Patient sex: M
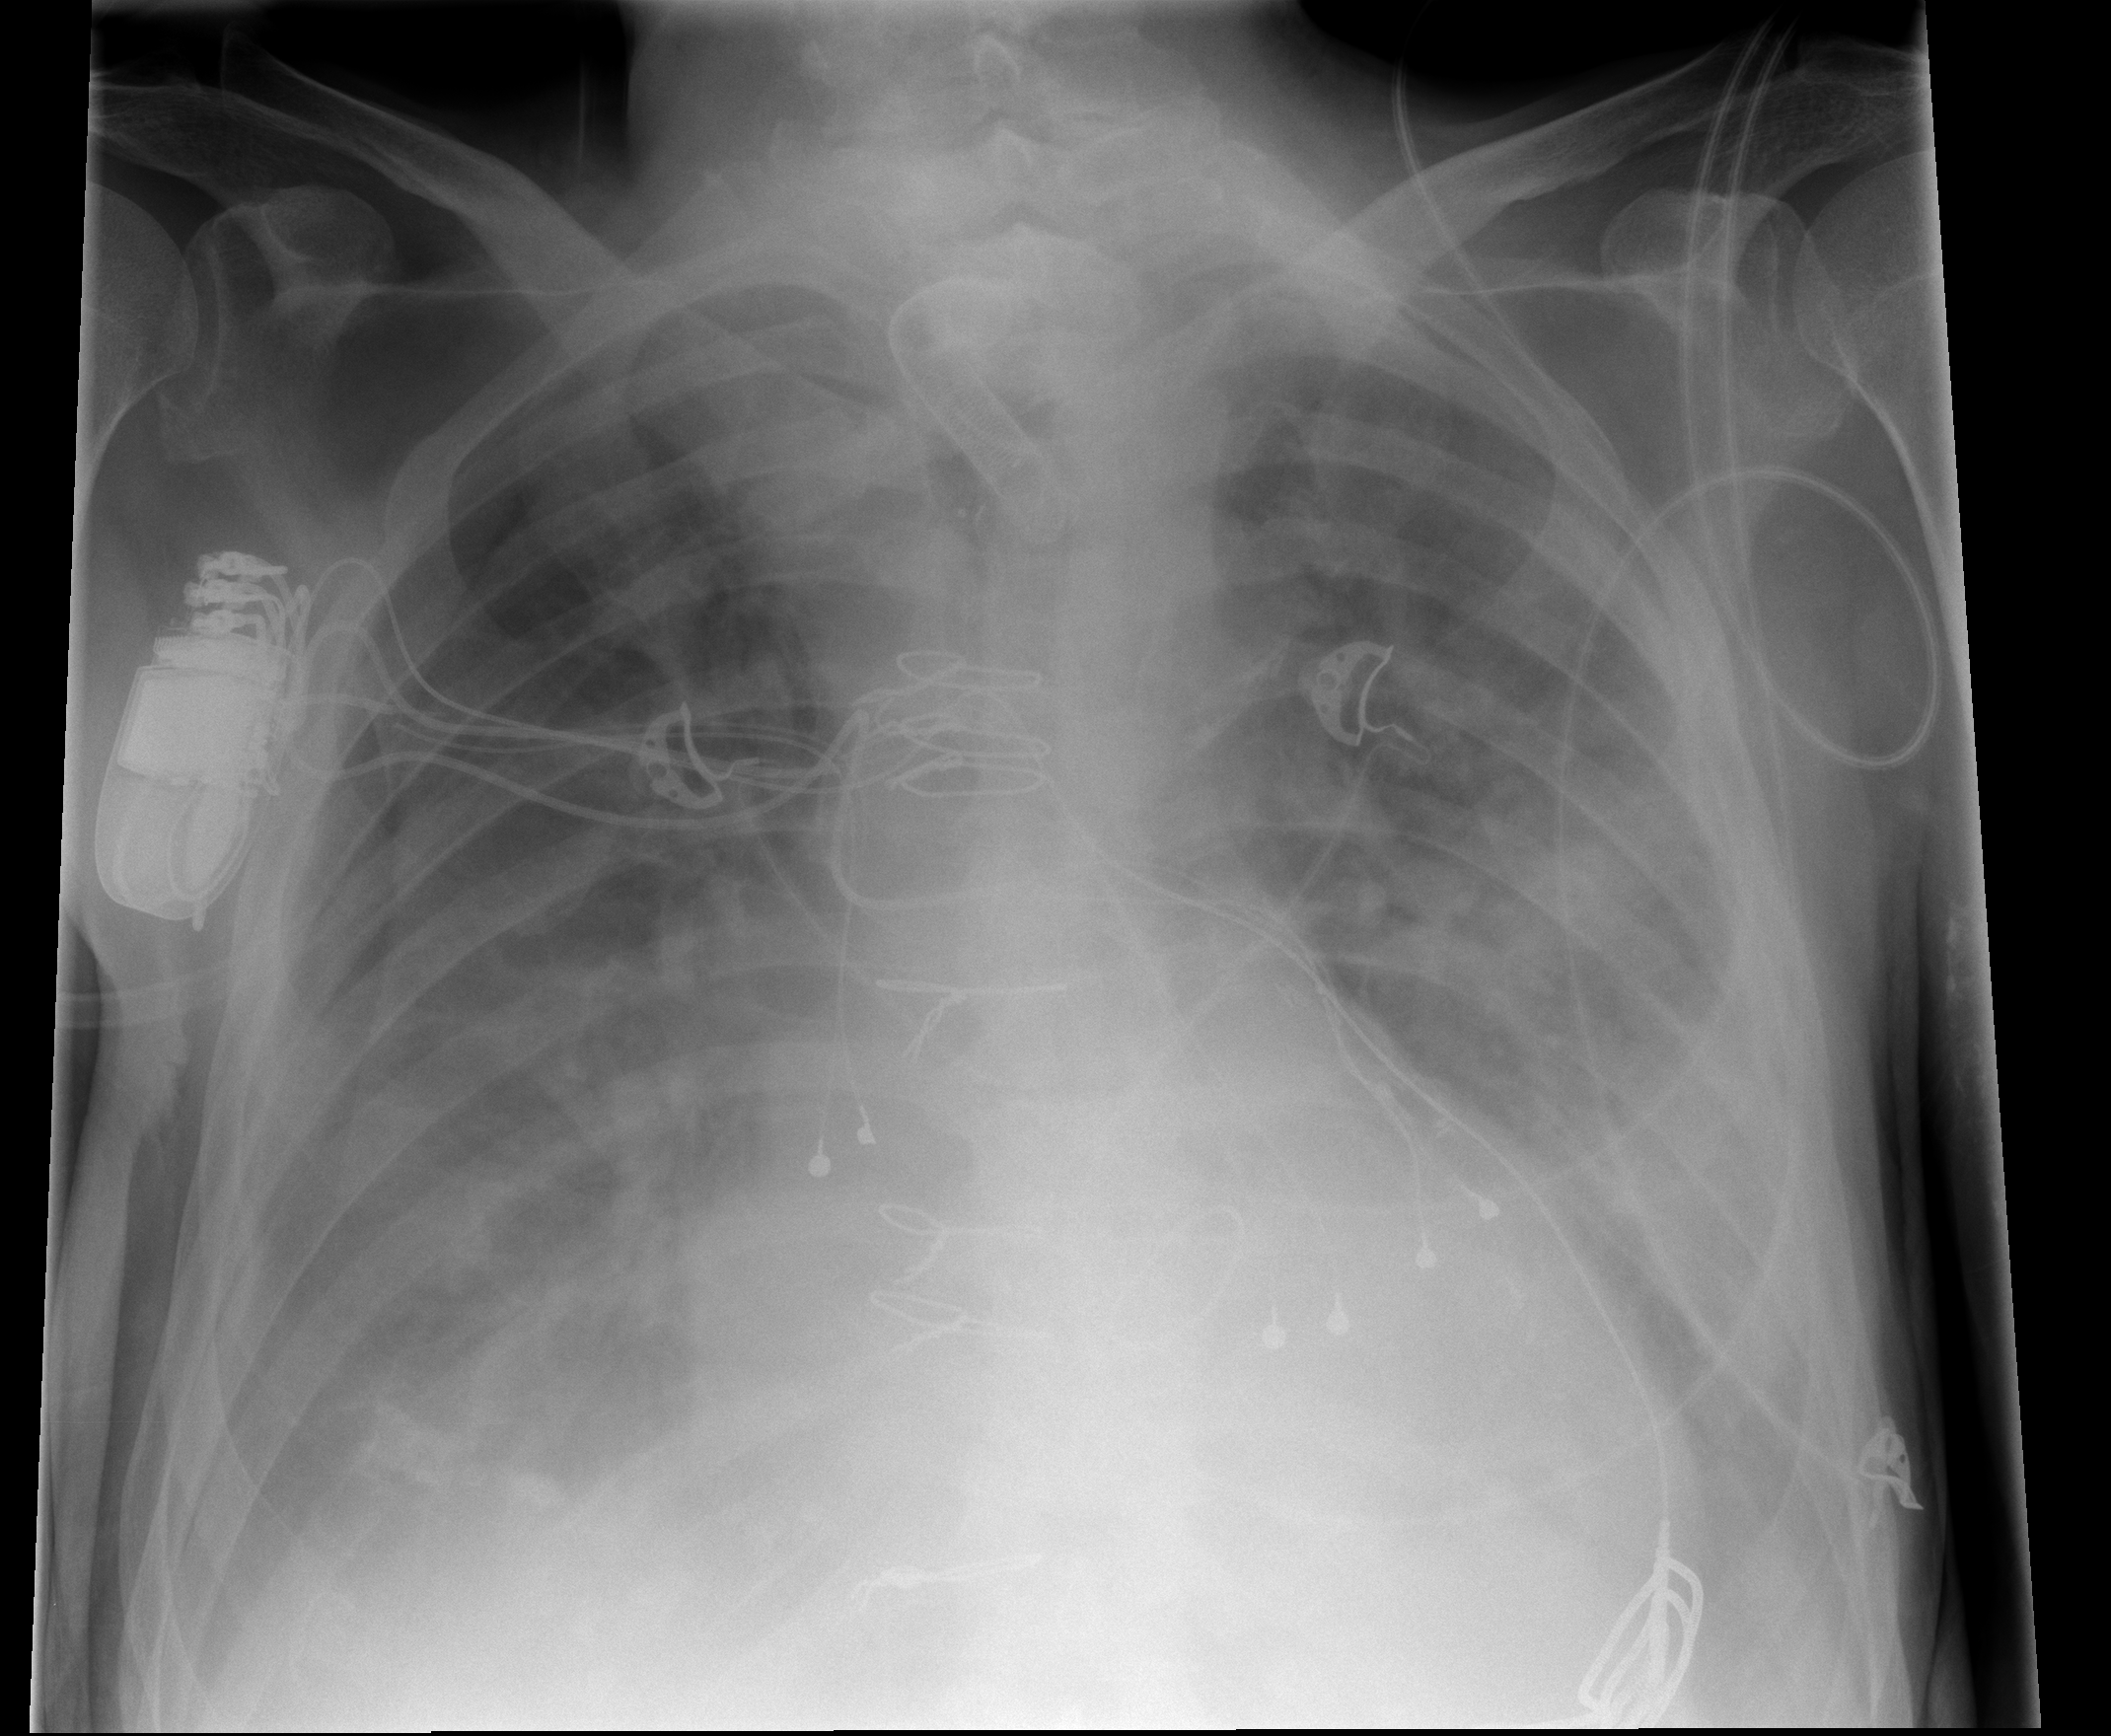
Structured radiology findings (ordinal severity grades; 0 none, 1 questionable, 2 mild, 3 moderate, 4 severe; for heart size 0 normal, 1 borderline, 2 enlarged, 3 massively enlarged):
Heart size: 2
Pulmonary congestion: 3
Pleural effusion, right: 2
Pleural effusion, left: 2
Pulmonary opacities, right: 2
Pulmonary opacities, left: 2
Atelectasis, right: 2
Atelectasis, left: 2